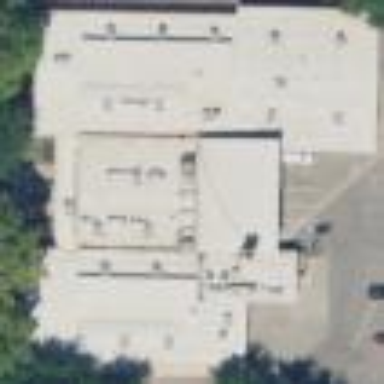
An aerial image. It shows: Building.